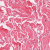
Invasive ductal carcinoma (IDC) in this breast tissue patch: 0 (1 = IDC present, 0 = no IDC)